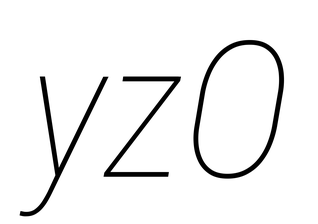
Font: Roboto-Italic_Condensed_Thin_Italic